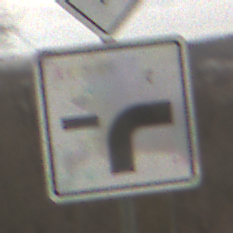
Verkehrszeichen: VerlaufVorfahrtsstrasse9
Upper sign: Vorfahrtsstrasse
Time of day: Midday
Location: Outdoor (Nature)
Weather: Overcast
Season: NotSpecified
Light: Natural